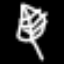
Label: leaf